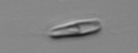
Label: Chrysochromulina